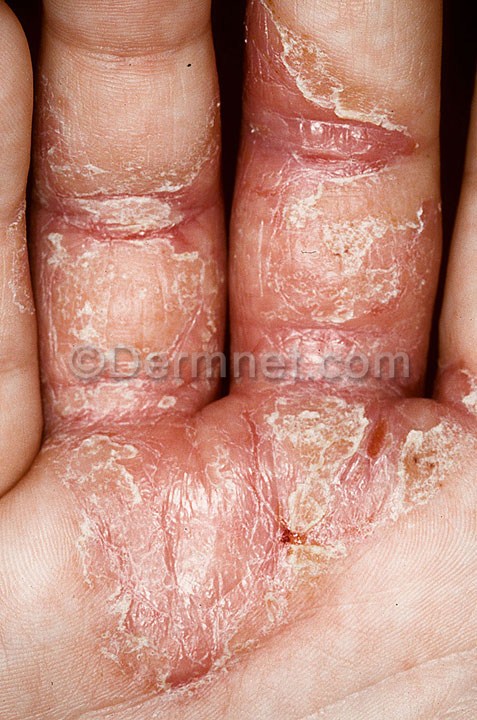
Disease: Eczema Photos